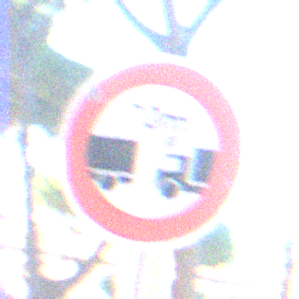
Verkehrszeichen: VerbotUnterschreitenMindestabstand
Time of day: MorningAfternoon
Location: Outdoor (Suburban)
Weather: Clear
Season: NotSpecified
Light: Natural